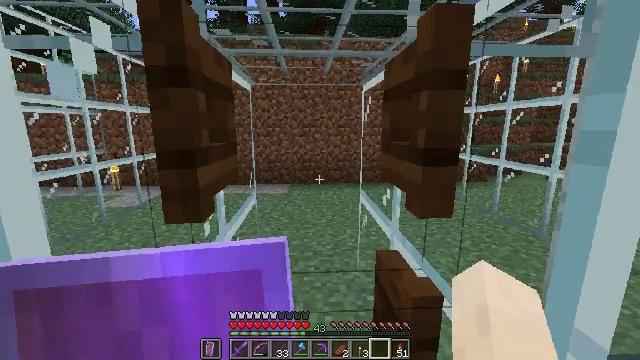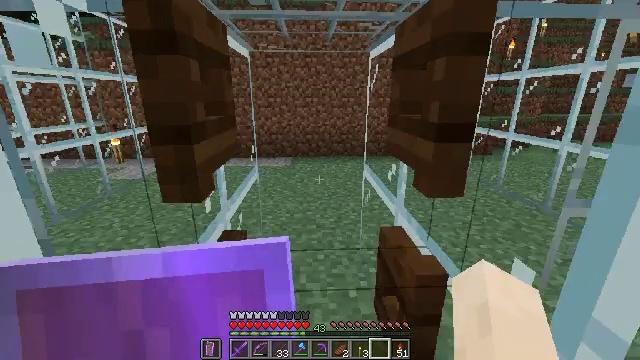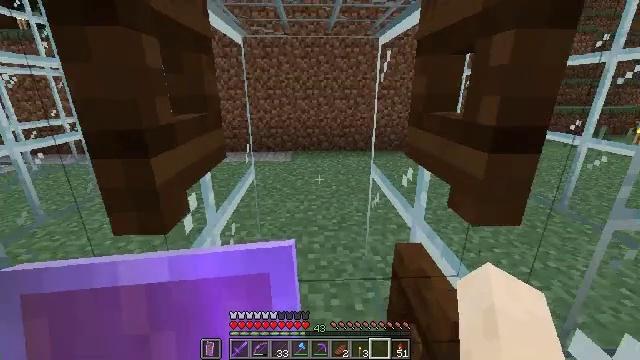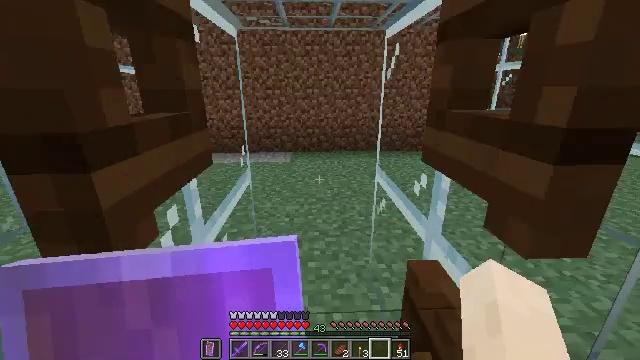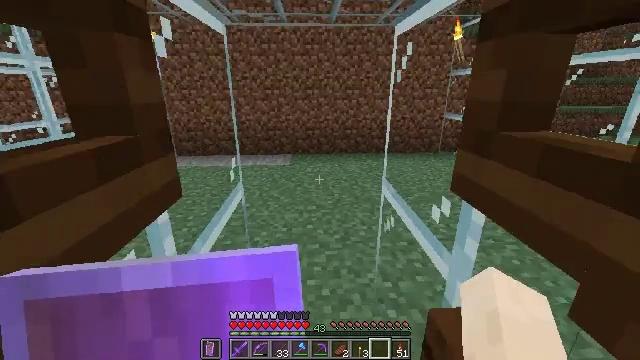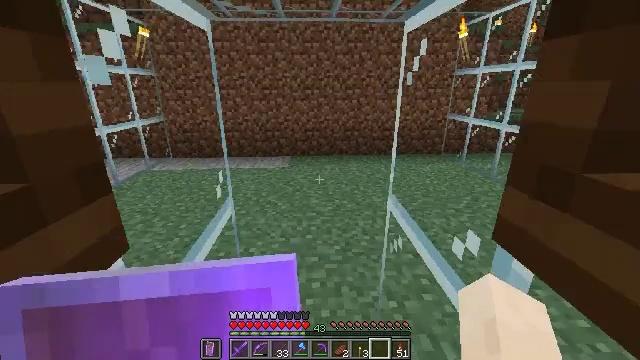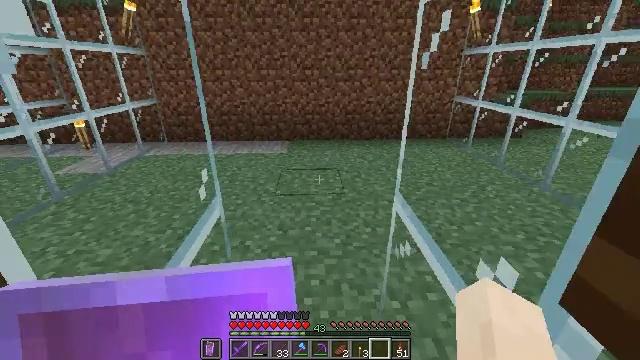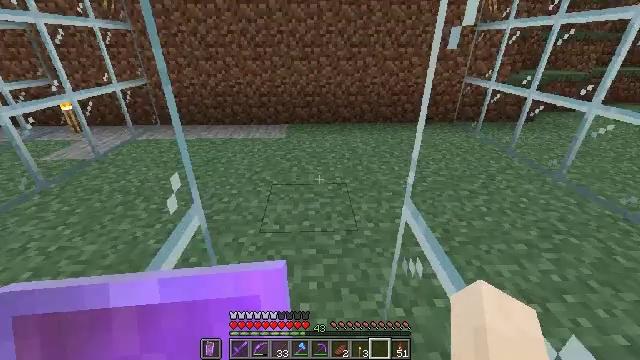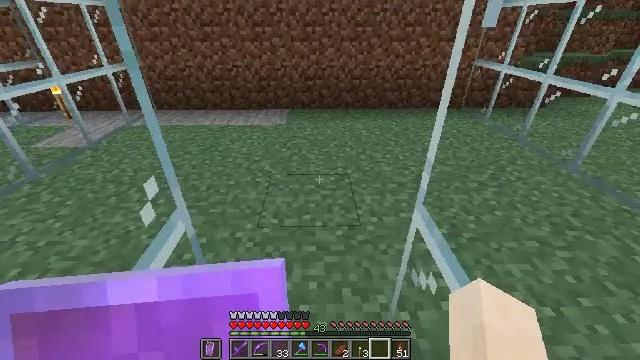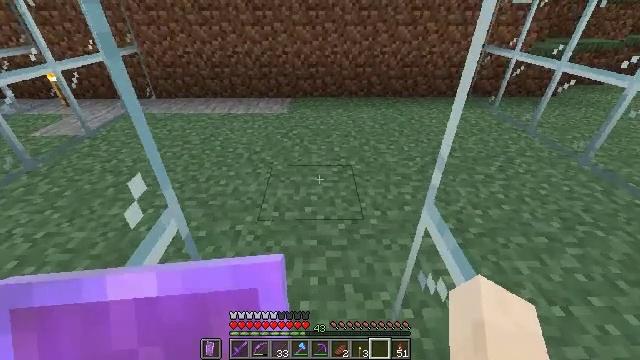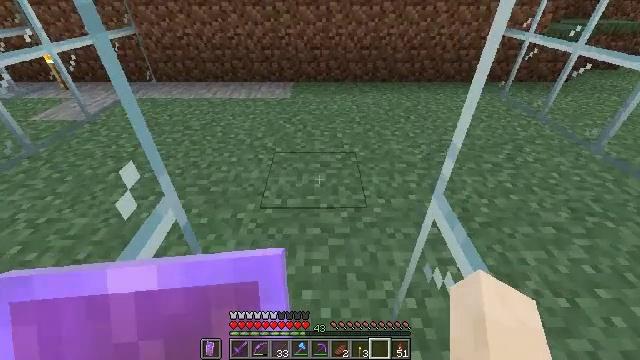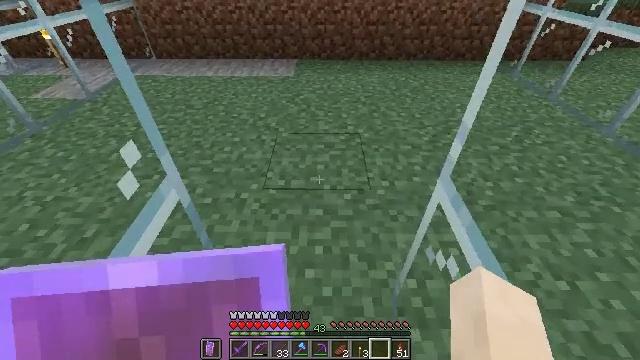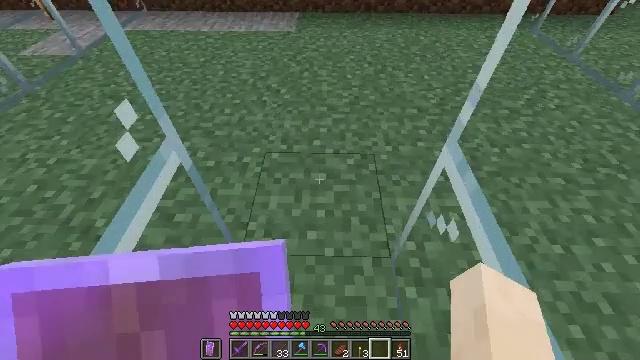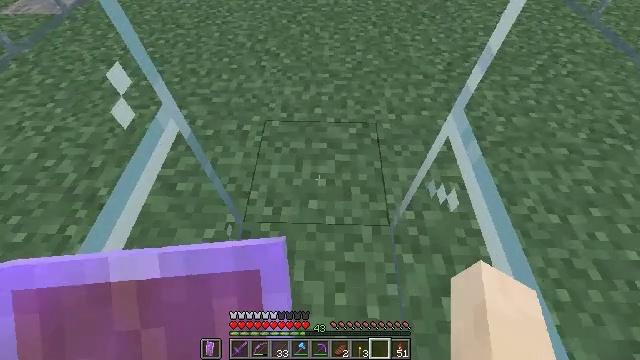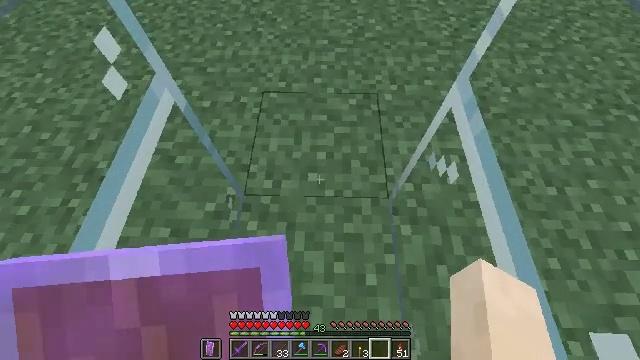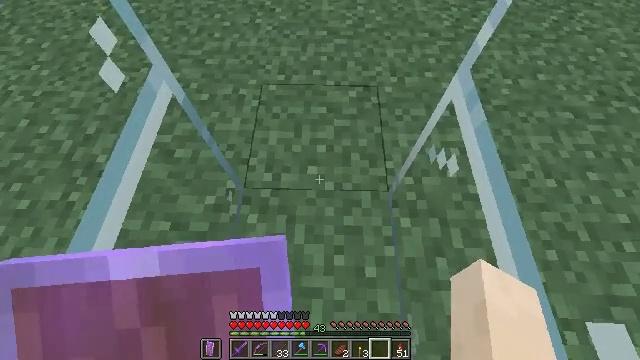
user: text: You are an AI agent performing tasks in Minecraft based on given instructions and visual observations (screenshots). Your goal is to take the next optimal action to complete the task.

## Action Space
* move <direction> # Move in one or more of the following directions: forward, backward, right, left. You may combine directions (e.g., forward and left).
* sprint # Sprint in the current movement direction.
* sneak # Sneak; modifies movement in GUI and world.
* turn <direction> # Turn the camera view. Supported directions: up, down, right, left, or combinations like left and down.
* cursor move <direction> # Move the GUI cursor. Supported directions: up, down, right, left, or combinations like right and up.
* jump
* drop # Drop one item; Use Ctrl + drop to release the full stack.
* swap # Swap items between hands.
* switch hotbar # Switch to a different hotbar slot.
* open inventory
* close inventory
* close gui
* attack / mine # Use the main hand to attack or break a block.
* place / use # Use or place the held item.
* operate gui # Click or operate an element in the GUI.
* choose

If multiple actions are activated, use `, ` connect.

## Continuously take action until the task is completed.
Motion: motion action
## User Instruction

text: Remove the dark oak fence gate.
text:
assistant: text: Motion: move forward, turn down
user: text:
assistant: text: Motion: move forward, turn down
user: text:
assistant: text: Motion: move forward
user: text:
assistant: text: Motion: move forward
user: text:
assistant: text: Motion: move forward
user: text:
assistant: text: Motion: move forward, turn down
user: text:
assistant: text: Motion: move forward, turn down
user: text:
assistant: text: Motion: turn down
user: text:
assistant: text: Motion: turn down
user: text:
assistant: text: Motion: turn down
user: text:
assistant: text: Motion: turn down
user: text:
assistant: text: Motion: turn down
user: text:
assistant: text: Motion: turn down
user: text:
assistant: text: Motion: turn down
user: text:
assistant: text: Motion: turn down
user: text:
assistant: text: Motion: turn down
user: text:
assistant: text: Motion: turn down
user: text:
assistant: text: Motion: turn down
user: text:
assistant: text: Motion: turn down
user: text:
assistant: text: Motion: no_op
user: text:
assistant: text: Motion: no_op
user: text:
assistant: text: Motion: no_op
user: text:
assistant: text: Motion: no_op
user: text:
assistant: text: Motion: no_op
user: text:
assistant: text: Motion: no_op
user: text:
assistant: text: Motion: no_op
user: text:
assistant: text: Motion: no_op
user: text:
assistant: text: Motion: no_op
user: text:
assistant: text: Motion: no_op
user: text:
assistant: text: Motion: no_op